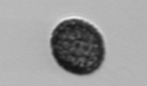
Label: Pseudochattonella_farcimen